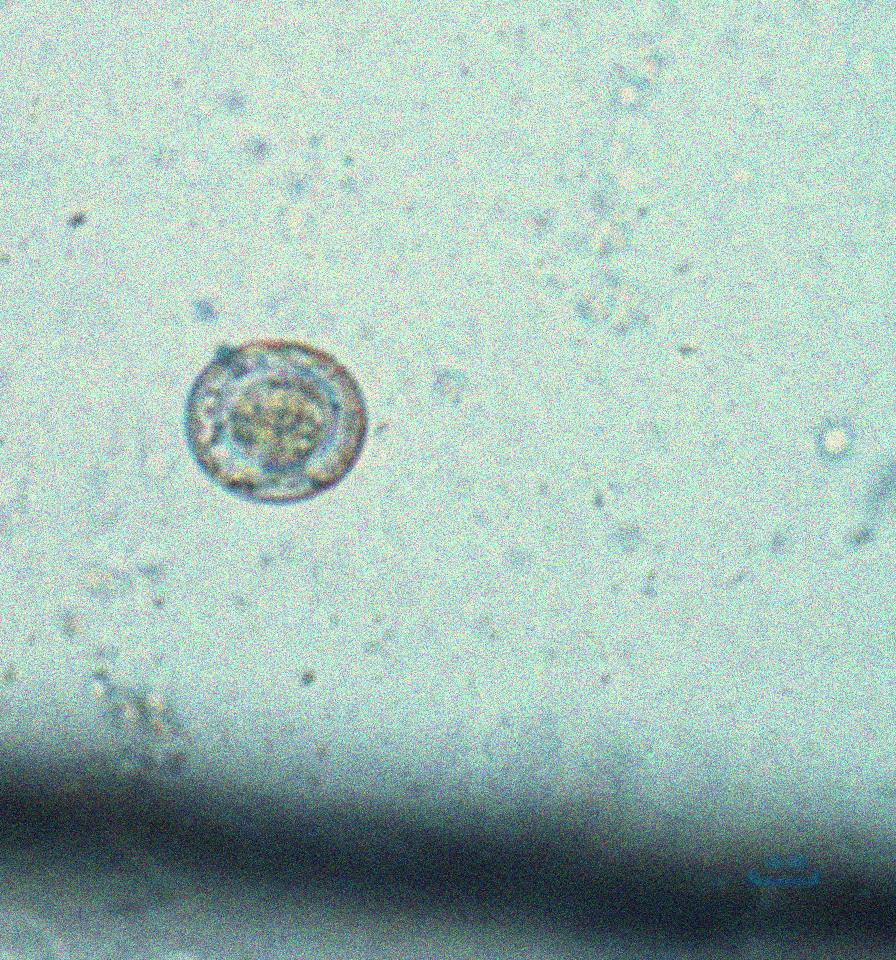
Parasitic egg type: Hymenolepis nana